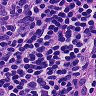
Metastatic tissue present: no